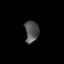
Tissue: lung
Cell type: Epithelial cells
Senescence score: 0.2269
Nuclear area (px): 291
Mean DAPI intensity: 82.698